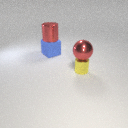
small yellow metal cylinder below large red metal sphere